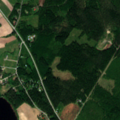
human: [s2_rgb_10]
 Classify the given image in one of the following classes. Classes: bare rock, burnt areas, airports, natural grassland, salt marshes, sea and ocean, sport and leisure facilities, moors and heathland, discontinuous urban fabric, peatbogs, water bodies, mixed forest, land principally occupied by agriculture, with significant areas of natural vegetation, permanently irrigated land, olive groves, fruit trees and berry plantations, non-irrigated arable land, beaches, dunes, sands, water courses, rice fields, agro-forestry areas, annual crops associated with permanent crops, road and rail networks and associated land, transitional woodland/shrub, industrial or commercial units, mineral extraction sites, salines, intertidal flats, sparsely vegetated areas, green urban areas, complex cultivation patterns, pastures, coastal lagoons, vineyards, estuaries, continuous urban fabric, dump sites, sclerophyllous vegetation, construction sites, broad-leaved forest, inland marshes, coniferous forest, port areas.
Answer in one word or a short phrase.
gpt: land principally occupied by agriculture, with significant areas of natural vegetation, broad-leaved forest, coniferous forest, mixed forest, transitional woodland/shrub, water bodies